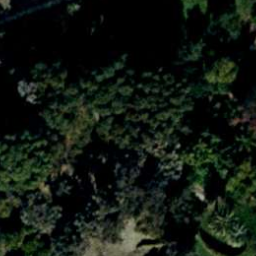
Label: forest